Question:
Please see the attached image i want to create label in iOS, can anyone help me on this
First latter is big and other one are small like news paper style.
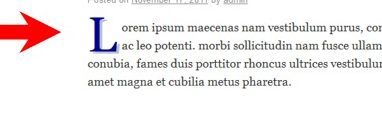
Answer: I got the solutions from below link..
<URL>
Have a look Enjoy... :-]